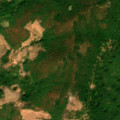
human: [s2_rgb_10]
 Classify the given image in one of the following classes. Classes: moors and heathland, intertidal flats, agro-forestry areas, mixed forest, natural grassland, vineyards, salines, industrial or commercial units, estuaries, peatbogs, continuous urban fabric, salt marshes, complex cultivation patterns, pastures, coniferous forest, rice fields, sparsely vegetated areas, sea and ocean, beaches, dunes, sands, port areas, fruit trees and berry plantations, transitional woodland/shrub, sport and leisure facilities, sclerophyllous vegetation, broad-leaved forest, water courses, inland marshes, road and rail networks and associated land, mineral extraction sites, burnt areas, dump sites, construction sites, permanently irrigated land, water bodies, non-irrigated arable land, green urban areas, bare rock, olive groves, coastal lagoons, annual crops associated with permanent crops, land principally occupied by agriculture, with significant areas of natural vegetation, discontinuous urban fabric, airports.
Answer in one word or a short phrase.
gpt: broad-leaved forest, transitional woodland/shrub